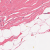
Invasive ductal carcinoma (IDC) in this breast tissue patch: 0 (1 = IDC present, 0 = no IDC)